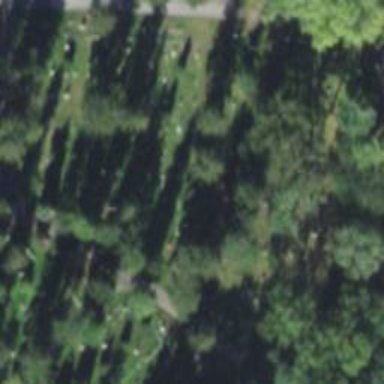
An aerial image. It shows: Historical memorial located in graveyard.